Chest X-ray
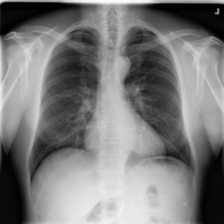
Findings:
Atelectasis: negative
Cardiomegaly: negative
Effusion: negative
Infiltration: negative
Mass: negative
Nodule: negative
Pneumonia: negative
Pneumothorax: negative
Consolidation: negative
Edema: negative
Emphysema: negative
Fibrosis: negative
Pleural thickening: negative
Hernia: negative